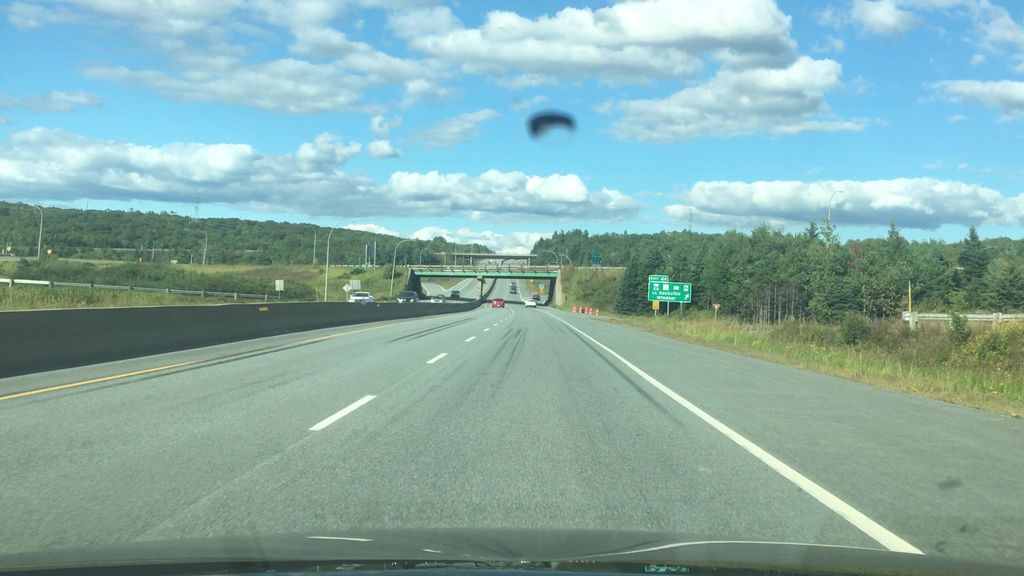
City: halifax